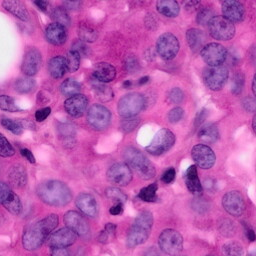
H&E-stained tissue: Pancreatic